Interaction volume radius: 5 \u00c5
Interaction volume height: 25 \u00c5
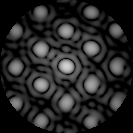
Disorder parameter: 0.144